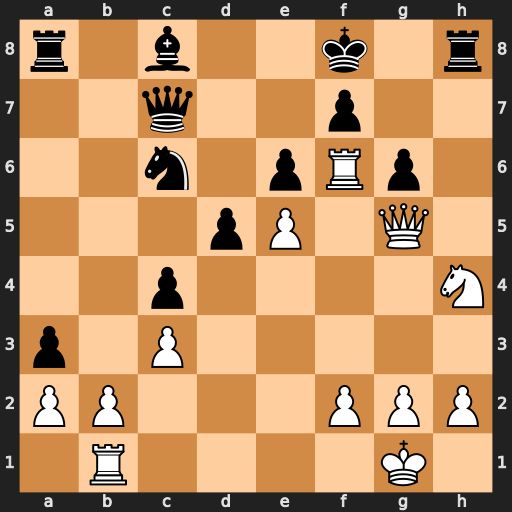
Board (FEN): r1b2k1r/2q2p2/2n1pRp1/3pP1Q1/2p4N/p1P5/PP3PPP/1R4K1
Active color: w
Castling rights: -
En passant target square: -
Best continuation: Nxg6+ Ke8 Nxh8